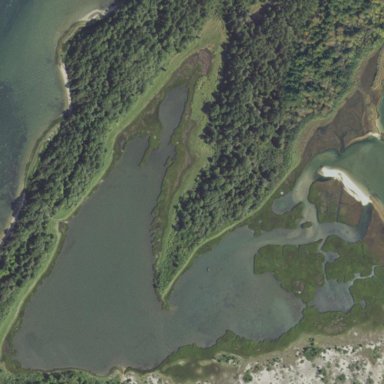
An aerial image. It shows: Saltmarsh wetland.